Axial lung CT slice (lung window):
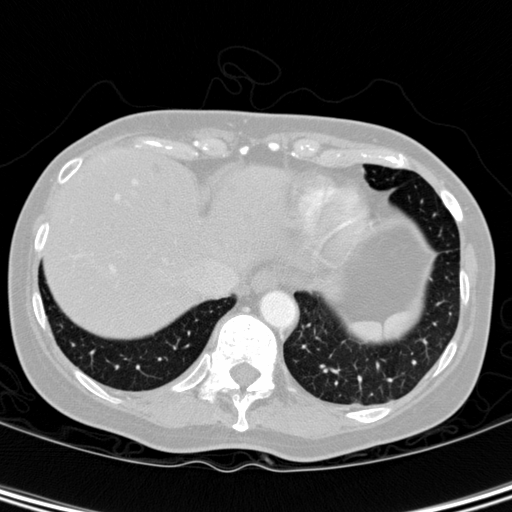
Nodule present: no